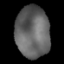
Tissue: lung
Cell type: Epithelial cells
Senescence score: 0.183
Nuclear area (px): 1726
Mean DAPI intensity: 99.991